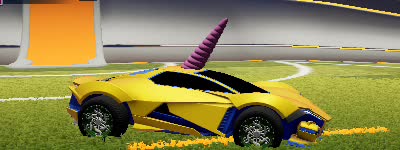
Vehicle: werewolf